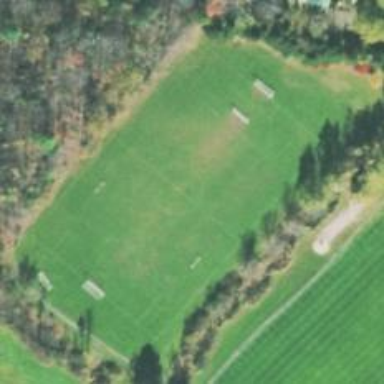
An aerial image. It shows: Soccer pitch for leisureland activities.